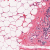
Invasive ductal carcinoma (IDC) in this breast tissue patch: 1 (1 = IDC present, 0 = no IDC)